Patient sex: F
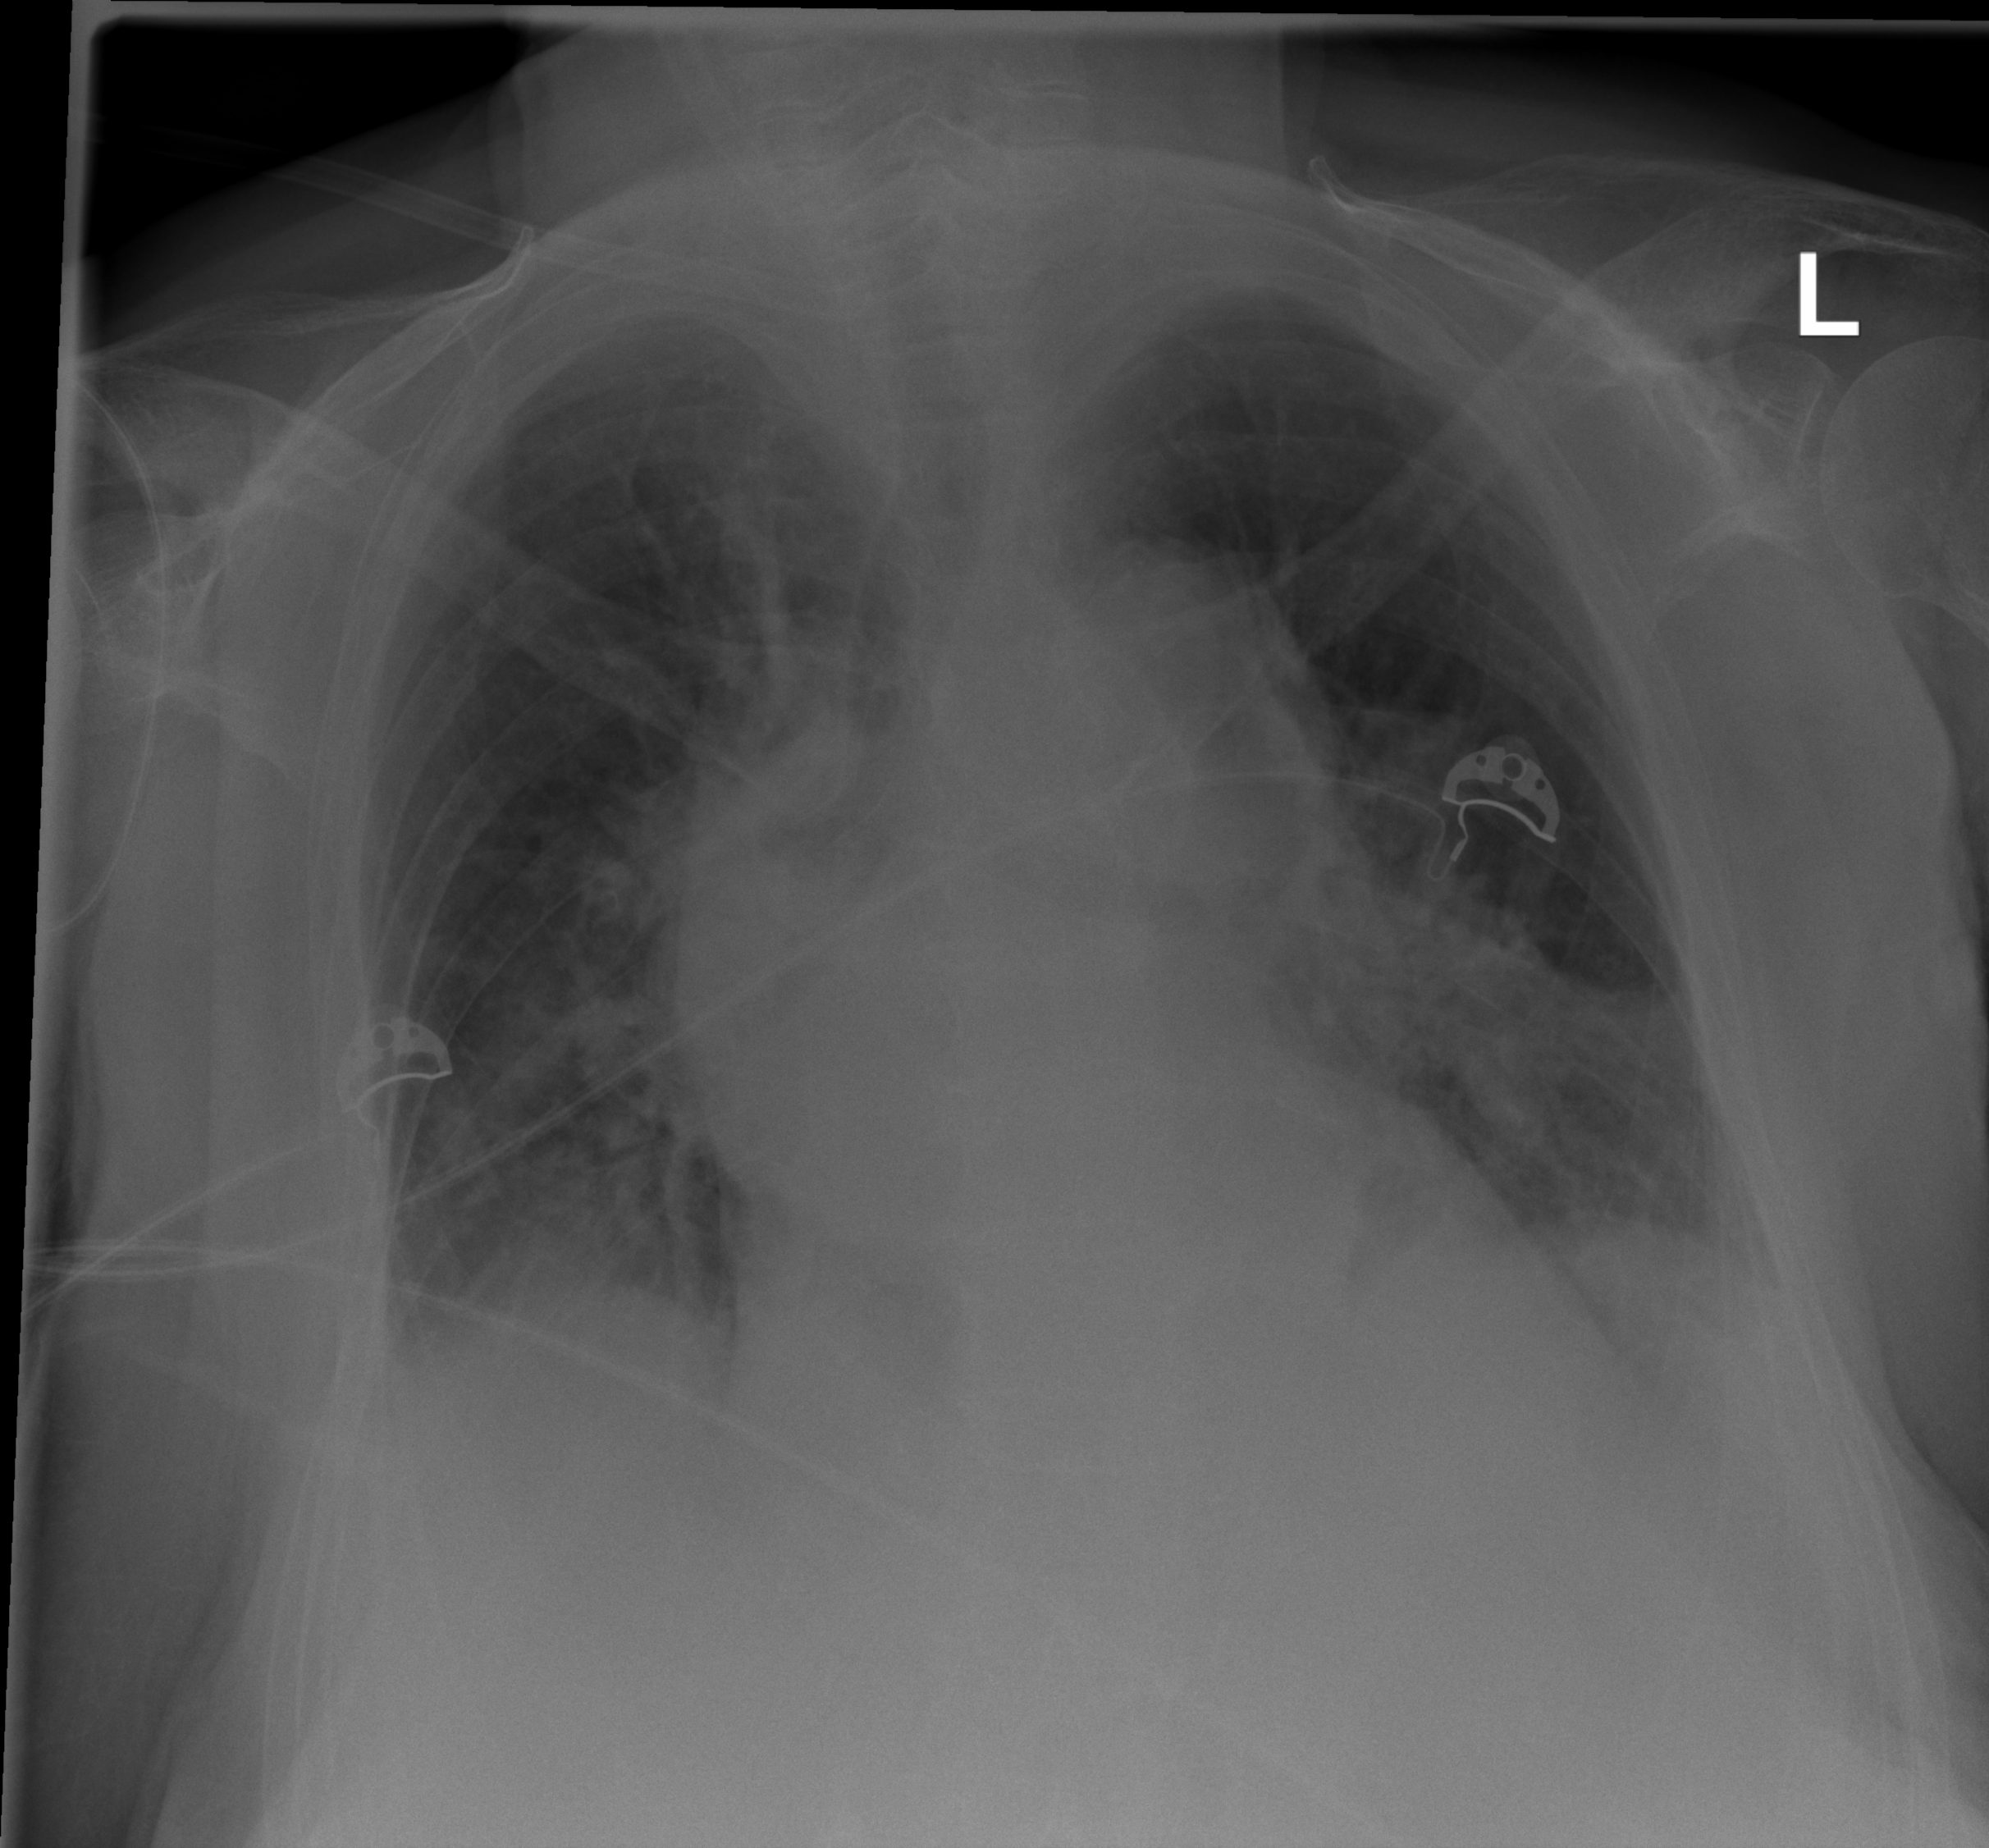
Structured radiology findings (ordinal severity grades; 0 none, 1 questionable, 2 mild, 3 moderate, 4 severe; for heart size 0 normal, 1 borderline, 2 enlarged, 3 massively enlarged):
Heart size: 2
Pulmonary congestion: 2
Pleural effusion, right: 2
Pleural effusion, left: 2
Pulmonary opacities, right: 2
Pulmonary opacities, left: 2
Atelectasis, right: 2
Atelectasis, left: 2